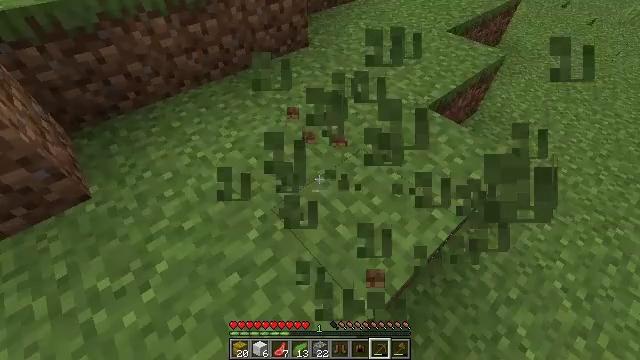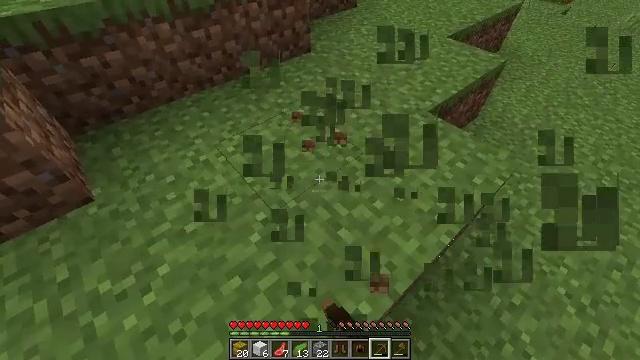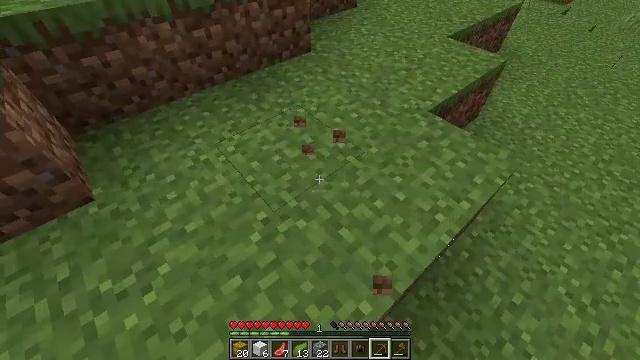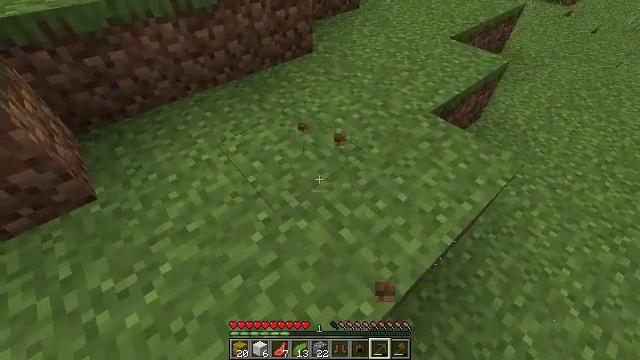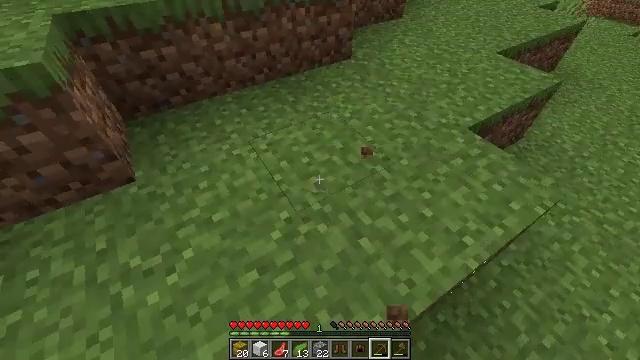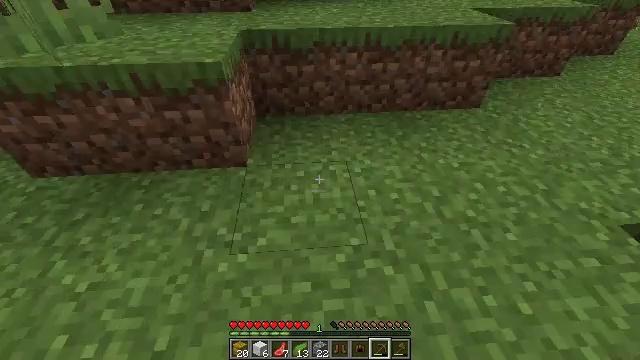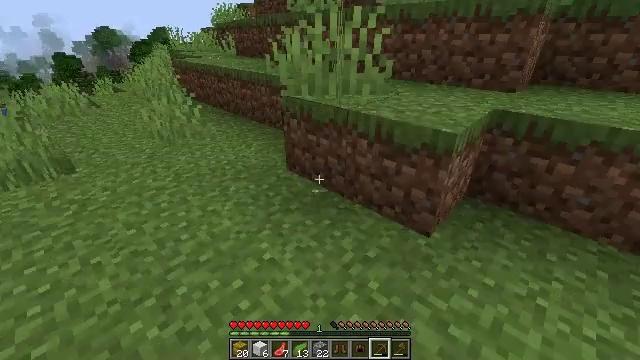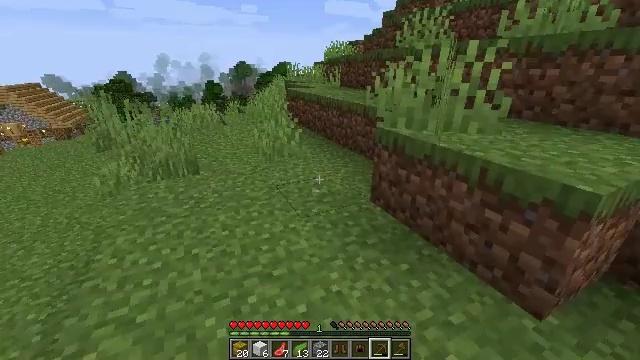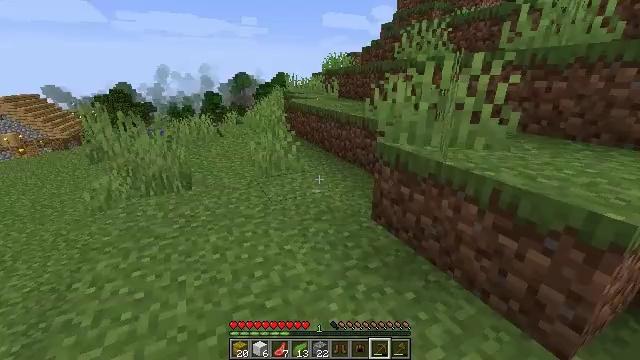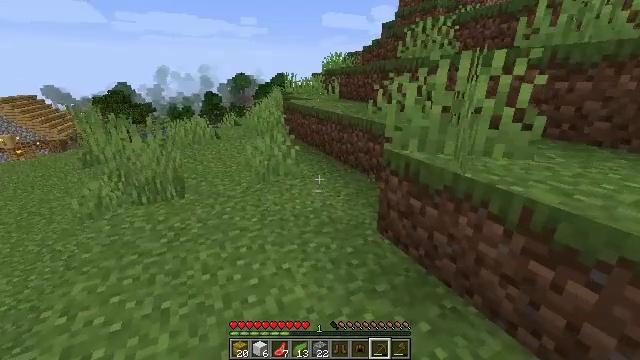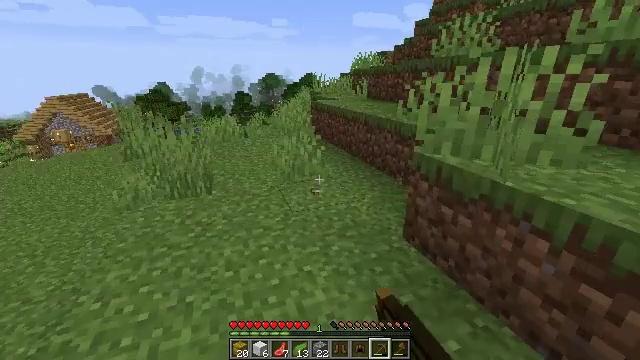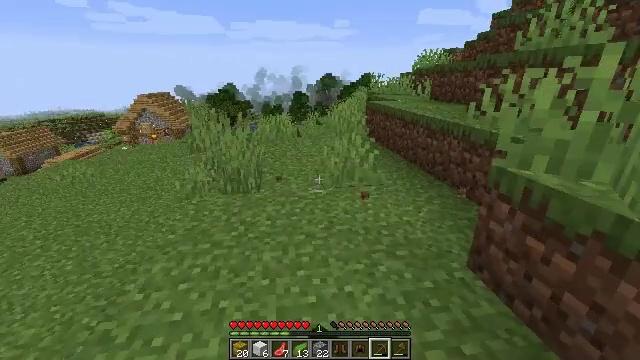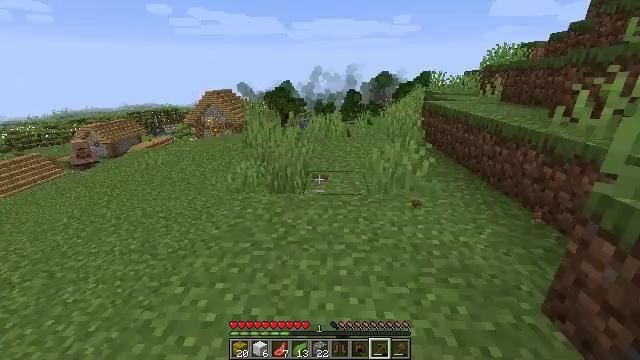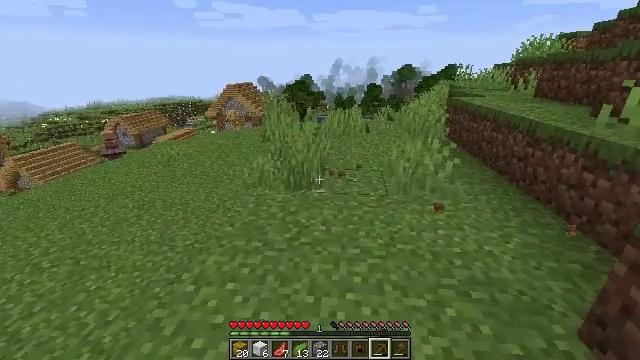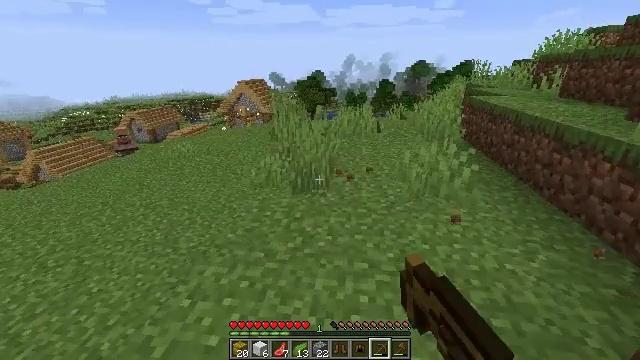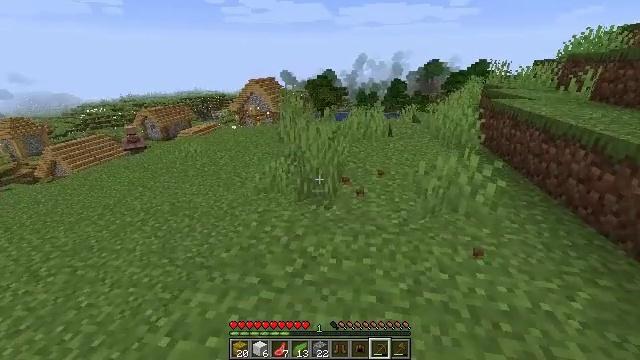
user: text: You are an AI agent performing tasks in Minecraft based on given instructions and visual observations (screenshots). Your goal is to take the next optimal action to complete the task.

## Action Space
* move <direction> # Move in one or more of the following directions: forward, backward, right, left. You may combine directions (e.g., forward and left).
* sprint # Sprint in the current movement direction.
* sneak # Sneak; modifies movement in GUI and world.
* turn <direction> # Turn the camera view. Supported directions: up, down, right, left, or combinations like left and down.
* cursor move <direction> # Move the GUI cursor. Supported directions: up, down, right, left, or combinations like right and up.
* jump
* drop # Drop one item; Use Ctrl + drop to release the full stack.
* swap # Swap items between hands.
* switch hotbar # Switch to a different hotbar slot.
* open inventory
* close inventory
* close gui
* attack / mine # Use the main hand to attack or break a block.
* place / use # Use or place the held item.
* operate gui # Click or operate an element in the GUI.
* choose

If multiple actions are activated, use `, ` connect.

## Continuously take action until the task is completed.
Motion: motion action
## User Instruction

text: Remove the tall grass to clear the area.
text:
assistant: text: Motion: turn up
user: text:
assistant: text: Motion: no_op
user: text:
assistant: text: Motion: no_op
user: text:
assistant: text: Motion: turn left and up
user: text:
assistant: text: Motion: turn left and up
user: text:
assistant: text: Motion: move forward, turn left and up
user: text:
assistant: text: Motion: move forward, turn left and up
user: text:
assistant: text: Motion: move forward, turn up
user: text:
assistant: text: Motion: move forward, attack / mine
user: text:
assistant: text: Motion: move forward, turn left, attack / mine
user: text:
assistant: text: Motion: move forward, turn left, attack / mine
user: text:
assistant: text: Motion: move forward, turn left, attack / mine
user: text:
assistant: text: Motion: move forward, turn left and down, attack / mine
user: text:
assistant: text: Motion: move forward, turn left, attack / mine
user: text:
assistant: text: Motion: move forward, turn left, attack / mine
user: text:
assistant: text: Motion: move forward, attack / mine
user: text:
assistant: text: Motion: move forward, turn left, attack / mine
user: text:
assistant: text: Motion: move forward, turn left, attack / mine
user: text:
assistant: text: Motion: move forward, attack / mine
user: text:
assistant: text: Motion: move forward
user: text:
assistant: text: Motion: turn right, attack / mine
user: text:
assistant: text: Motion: turn right, attack / mine
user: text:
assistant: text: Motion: turn right, attack / mine
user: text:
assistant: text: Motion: attack / mine
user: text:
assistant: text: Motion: turn left and down, attack / mine
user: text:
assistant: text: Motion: move forward, turn left and down, attack / mine
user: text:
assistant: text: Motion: move forward
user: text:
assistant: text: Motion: move forward, turn left and down, attack / mine
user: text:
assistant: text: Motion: move forward, turn down, attack / mine
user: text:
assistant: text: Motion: move forward, turn right and down, attack / mine